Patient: sex M, age 47
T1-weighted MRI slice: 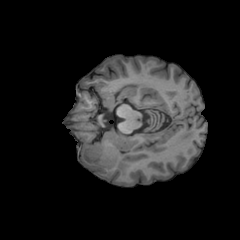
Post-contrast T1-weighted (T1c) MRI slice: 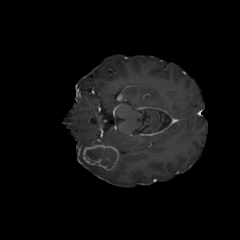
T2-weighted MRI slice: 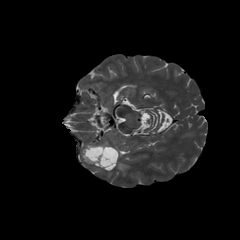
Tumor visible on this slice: yes
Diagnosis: Glioblastoma, IDH-wildtype
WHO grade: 4